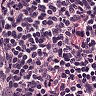
Metastatic tissue present: no